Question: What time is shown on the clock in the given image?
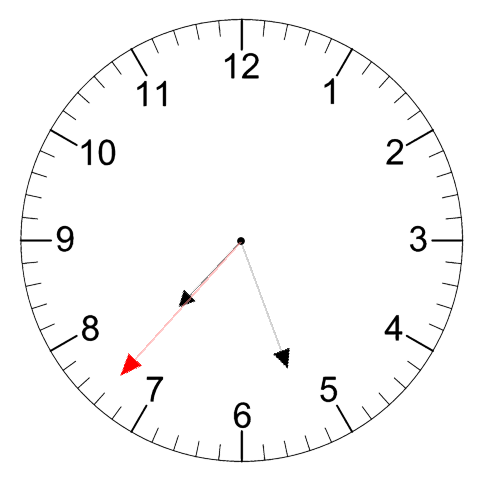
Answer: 07:26:37